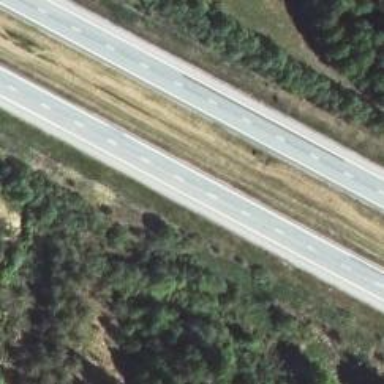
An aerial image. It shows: Motorway.